Interaction volume radius: 5 \u00c5
Interaction volume height: 10 \u00c5
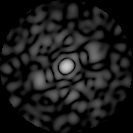
Disorder parameter: 0.8202